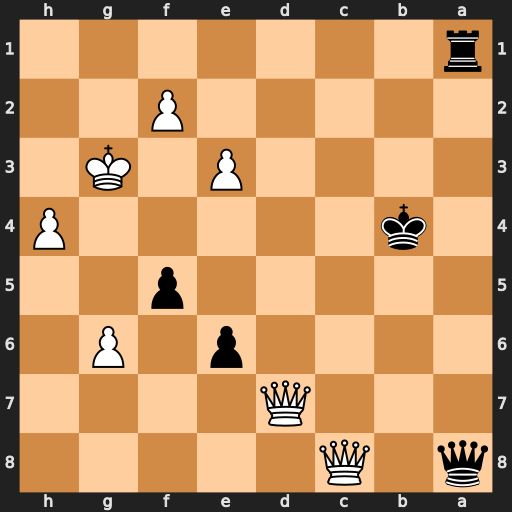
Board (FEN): q1Q5/3Q4/4p1P1/5p2/1k5P/4P1K1/5P2/r7
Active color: b
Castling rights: -
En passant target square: -
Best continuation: Rg1+ Kf4 Qe4#